Aerial crown-view tile of a tropical tree (Barro Colorado Island, Panama), acquired 20241112:
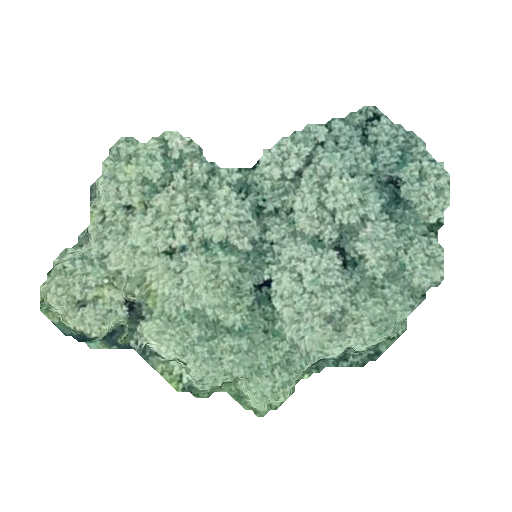
Species: Hieronyma alchorneoides
GBIF accepted scientific name: Hieronyma alchorneoides
Crown area: 129.735 m²